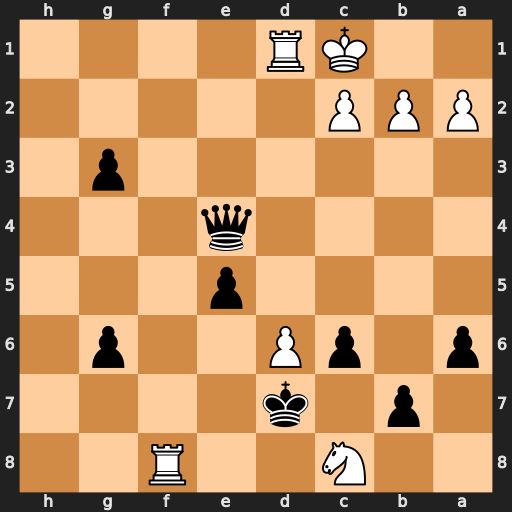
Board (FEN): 2N2R2/1p1k4/p1pP2p1/4p3/4q3/6p1/PPP5/2KR4
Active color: b
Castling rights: -
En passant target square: -
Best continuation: Qe3+ Kb1 g2